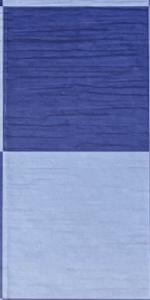
Label: Empty